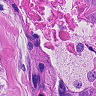
Metastatic tissue present: yes